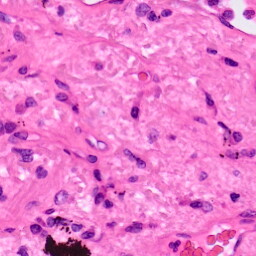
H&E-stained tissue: Lung